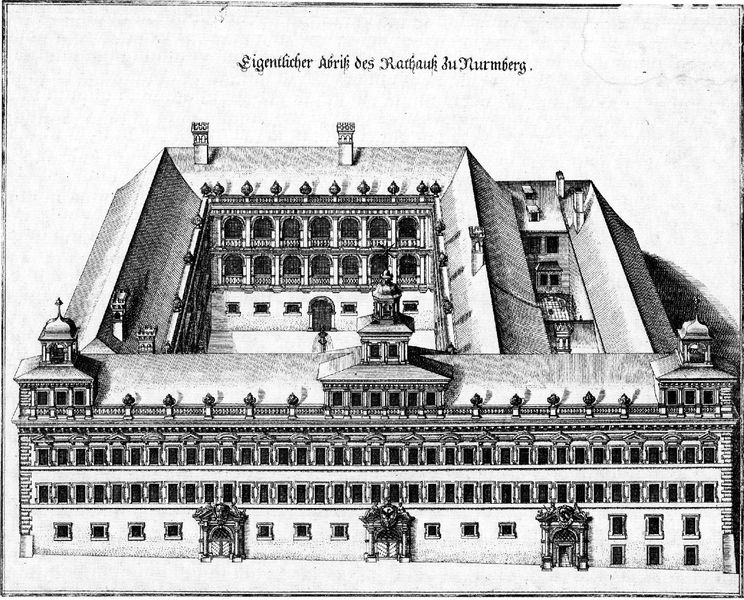
Titel: Altes Nürnberger Rathaus
Standort: Nürnberg (EU - D - B)
Schlagwörter: fenster, schwarz, tür, zeichnung, gebäude, haus, kamin, schornstein, turm, türen, hof, fabrik, tor, innenhof, druck, stich, gross, rathaus, portal, schloß, plan, klassik, stockwerke, nürnberg, abriss, aufriß, rundgang, tich, vierflügelanlage, axhloß´, nürnburg, vierseit, nurmberg